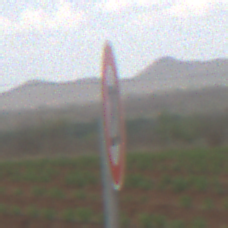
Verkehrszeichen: Geschwindigkeit20
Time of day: Midday
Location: Outdoor (Nature)
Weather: PartlyCloudy
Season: NotSpecified
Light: Natural